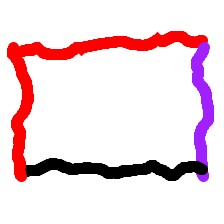
Shape: rectangle